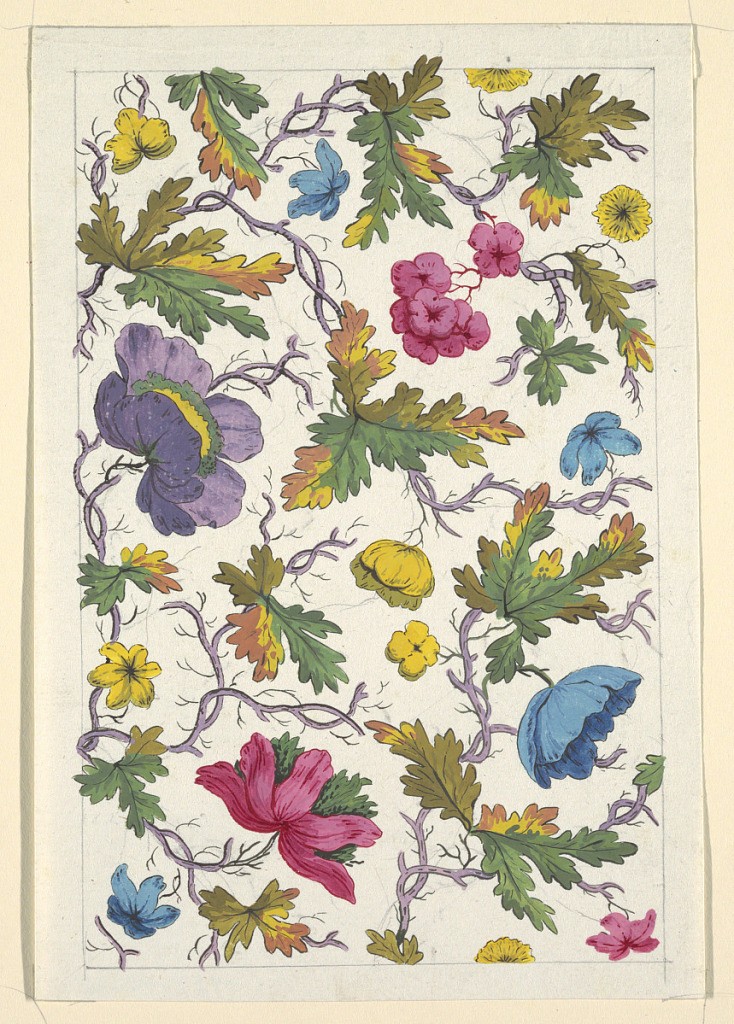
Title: Floral design for printed textile
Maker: Louis-Albert DuBois, Swiss, 1752–1818
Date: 1800–1818
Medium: Brush and gouache, graphite on white wove paper
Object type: Drawing
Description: Multi-colored flowers, green and yellow leaves on lilac branches, white ground, graphite lined border.